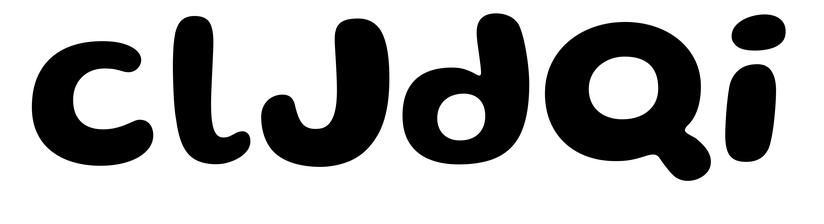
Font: Gluten_SemiBold